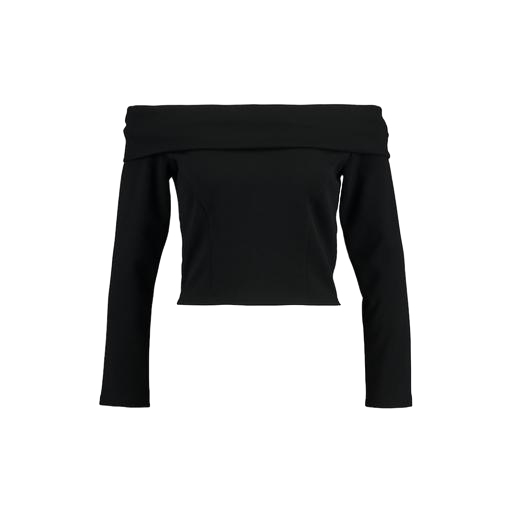
front long sleeve bardot, longline bardot top, black top shoulder, white background